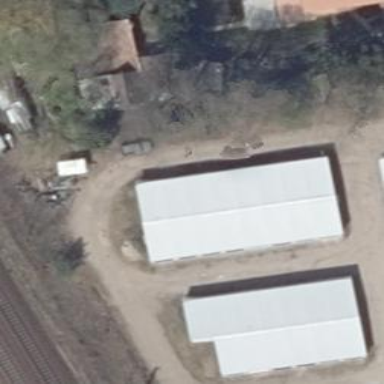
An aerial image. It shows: Group of garages.